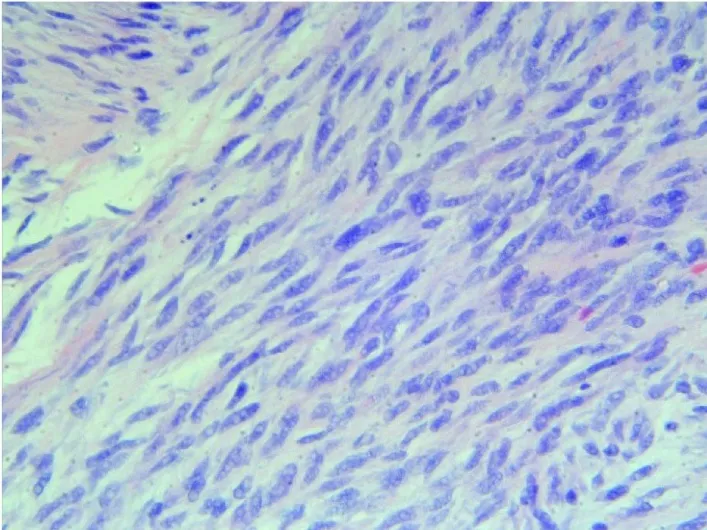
B. Metastatic neoplastic spindle shaped cells in the right gluteal lesion (H&E, 400X).
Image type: pathology (h&e)